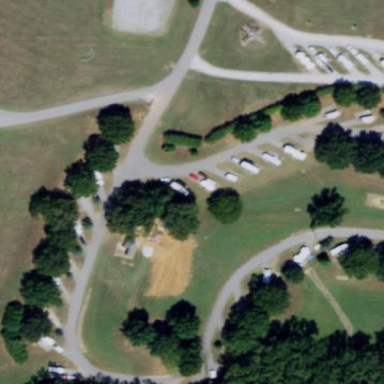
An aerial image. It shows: Campsite with tents and caravans. The site includes sanitary dump station.